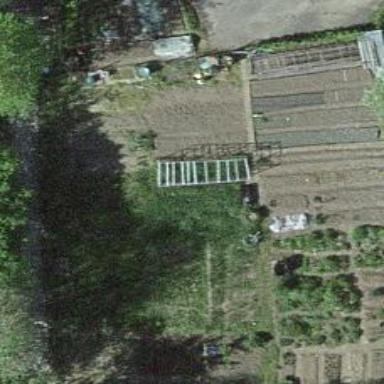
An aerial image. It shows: Garden that is leisure land.